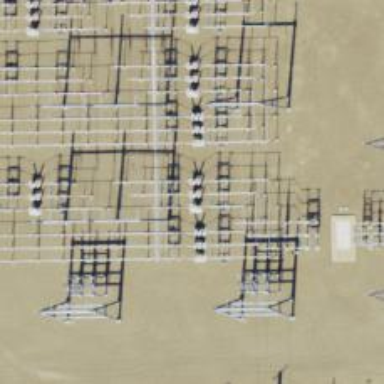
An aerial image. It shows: Switch for power supply.